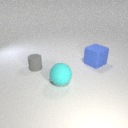
large cyan rubber sphere in front of small gray rubber cylinder